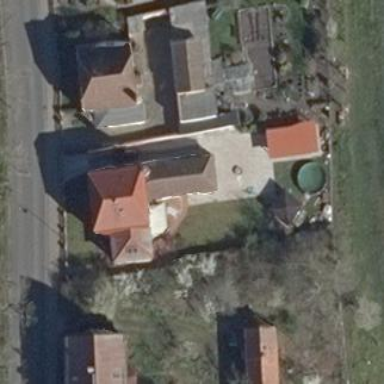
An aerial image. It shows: Detached building.